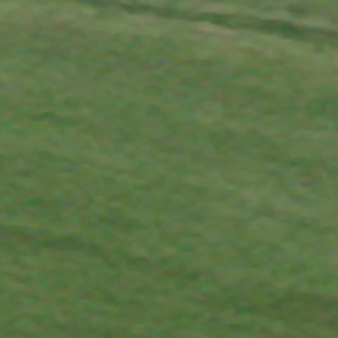
Label: other